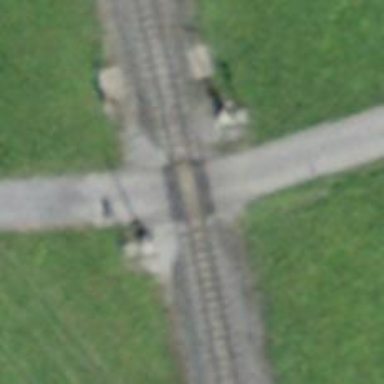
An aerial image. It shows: Level crossing along the railway.